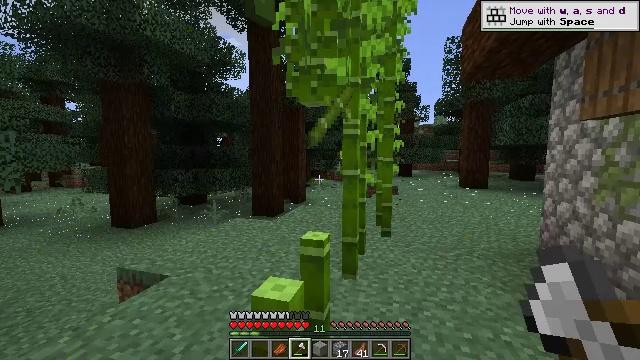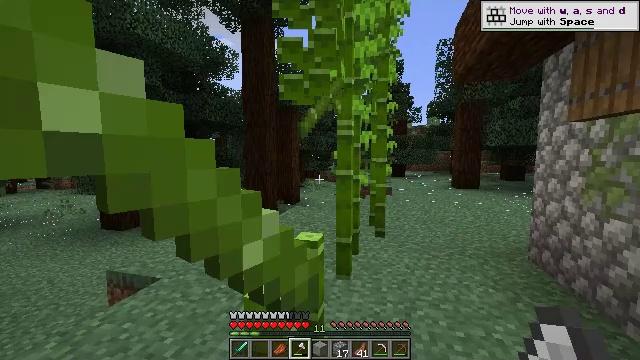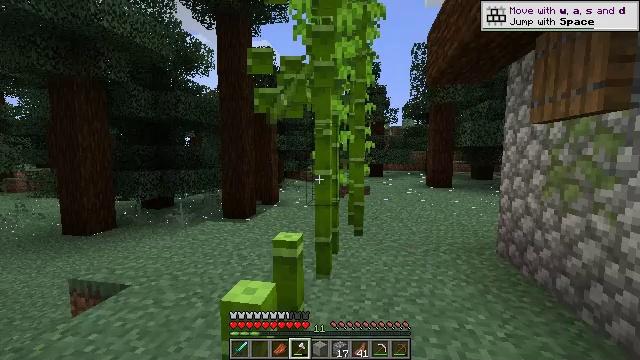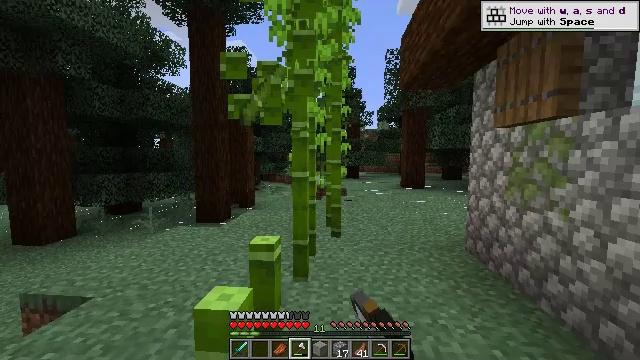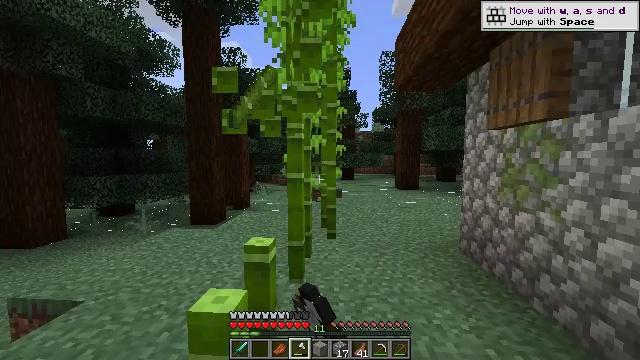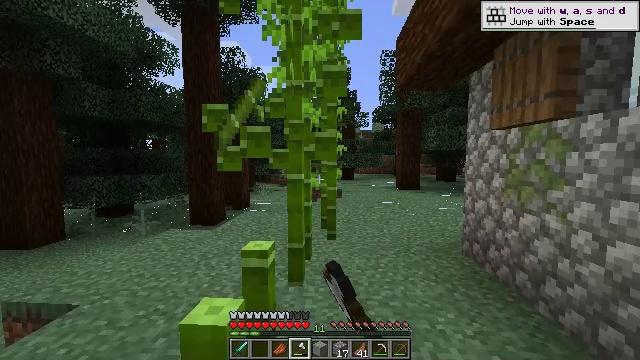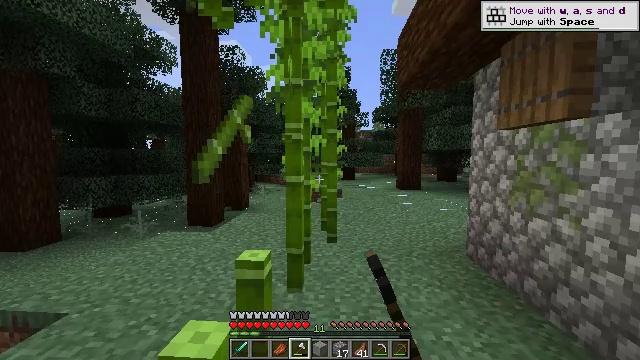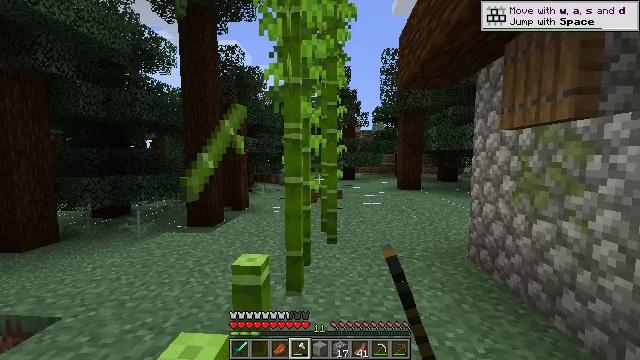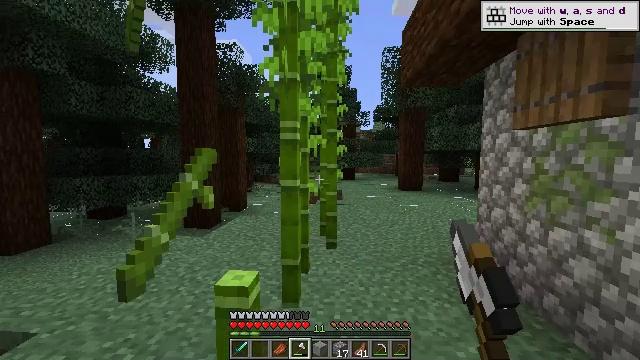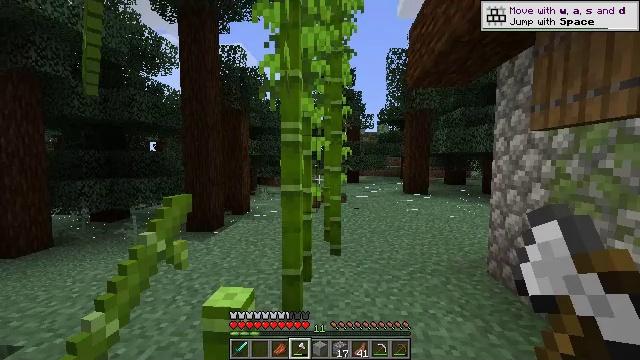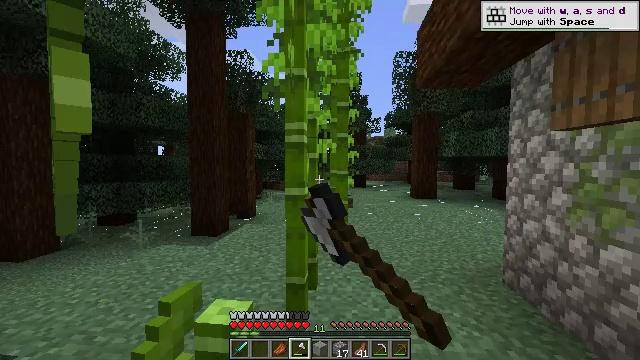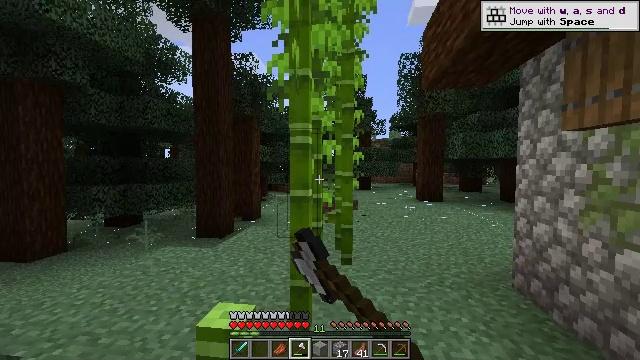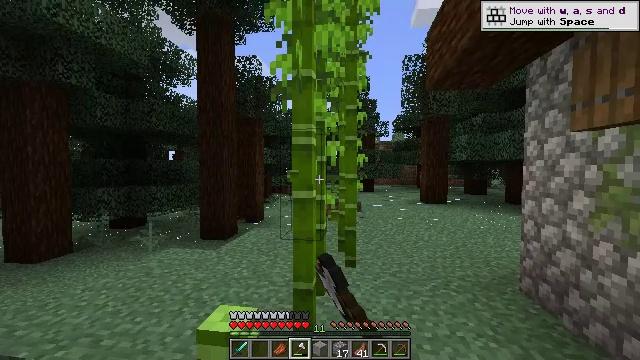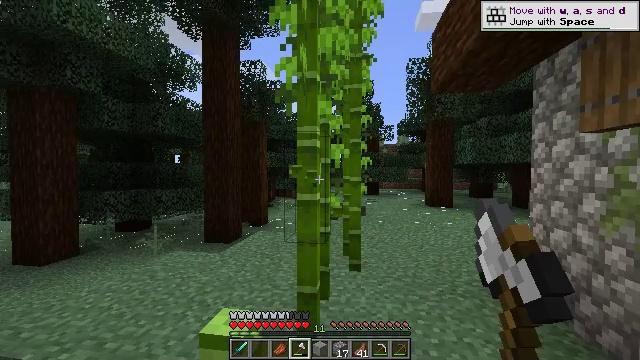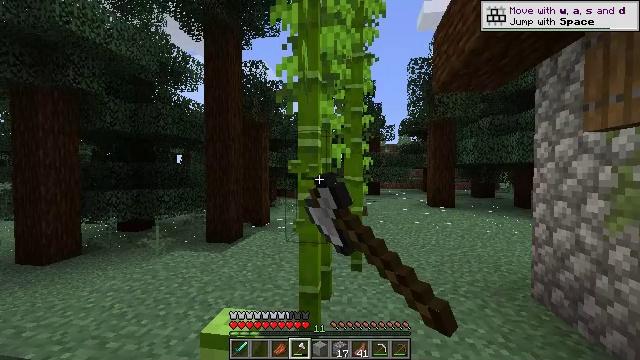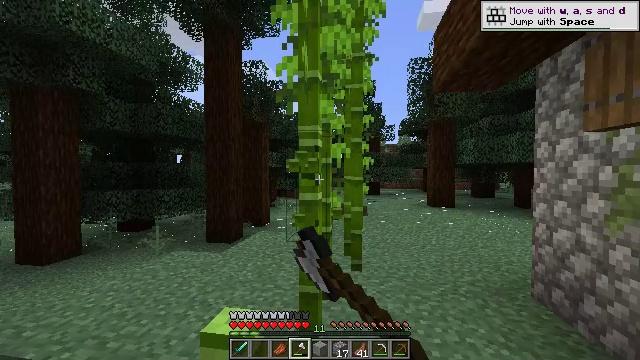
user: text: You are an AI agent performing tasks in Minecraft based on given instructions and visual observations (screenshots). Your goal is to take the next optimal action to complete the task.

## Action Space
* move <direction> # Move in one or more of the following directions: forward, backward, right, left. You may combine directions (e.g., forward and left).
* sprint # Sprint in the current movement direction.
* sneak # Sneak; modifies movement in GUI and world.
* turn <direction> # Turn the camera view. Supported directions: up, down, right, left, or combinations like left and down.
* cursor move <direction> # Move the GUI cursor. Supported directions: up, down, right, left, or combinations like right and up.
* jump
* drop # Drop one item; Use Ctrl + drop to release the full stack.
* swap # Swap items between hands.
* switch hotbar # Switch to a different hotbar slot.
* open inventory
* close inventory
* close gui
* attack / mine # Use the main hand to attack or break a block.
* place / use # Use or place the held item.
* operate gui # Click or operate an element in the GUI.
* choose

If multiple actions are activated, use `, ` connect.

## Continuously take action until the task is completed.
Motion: motion action
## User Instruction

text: Collect some bamboo.
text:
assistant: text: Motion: turn right, attack / mine
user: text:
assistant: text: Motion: turn right, attack / mine
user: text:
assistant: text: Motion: turn right, attack / mine
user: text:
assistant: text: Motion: turn right, attack / mine
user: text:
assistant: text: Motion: move forward, attack / mine
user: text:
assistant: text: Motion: move forward, attack / mine
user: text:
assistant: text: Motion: move forward, attack / mine
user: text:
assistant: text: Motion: move forward, attack / mine
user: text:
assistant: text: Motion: attack / mine
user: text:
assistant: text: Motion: turn left, attack / mine
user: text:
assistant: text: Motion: turn left, attack / mine
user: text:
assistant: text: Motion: attack / mine
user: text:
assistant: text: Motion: attack / mine
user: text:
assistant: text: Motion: attack / mine
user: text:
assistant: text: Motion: attack / mine
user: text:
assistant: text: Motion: attack / mine
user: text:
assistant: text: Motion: attack / mine
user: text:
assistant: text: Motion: attack / mine
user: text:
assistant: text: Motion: move forward, attack / mine
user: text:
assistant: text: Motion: move forward, attack / mine
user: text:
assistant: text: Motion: move forward, attack / mine
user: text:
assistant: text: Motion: move forward, attack / mine
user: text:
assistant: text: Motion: attack / mine
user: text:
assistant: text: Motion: attack / mine
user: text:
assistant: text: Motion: attack / mine
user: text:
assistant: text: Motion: attack / mine
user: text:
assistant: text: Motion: attack / mine
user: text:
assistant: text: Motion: attack / mine
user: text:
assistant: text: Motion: attack / mine
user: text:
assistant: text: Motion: move forward, turn right, attack / mine